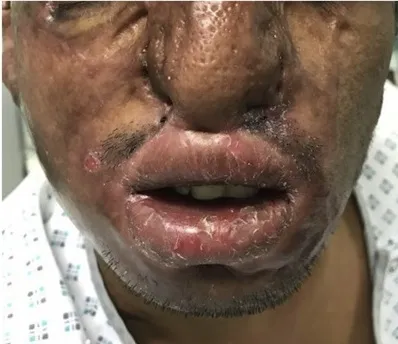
Case #2. Also note that the skin deficiency in the upper lip is more severe in the central part of the lip, B) Appearance after the first stage during which 3 procedures were done: commissuroplasty, W-plasty/stenting of the nostrils, and the insertion of the tissue expander in scalp.
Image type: medical_photograph (skin_photograph)